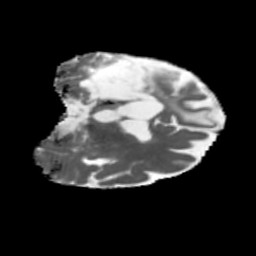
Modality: MD
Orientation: coronal
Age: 63
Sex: female
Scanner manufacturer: siemens
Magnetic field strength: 3 T
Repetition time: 5.47 s
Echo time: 0.0854 s